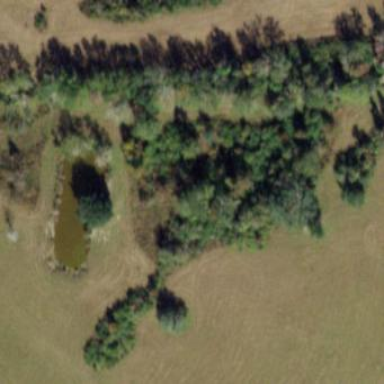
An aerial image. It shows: Swampy wetland area.